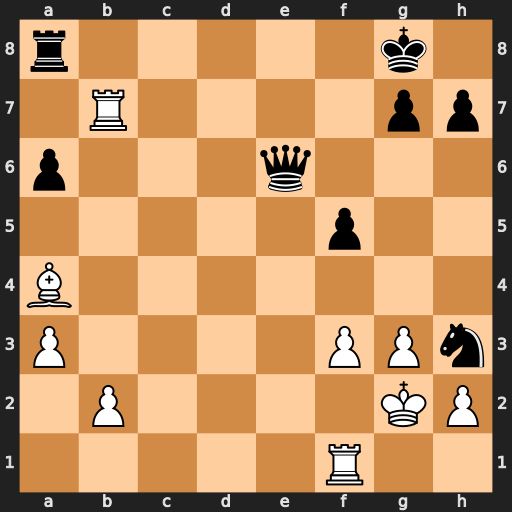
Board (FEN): r5k1/1R4pp/p3q3/5p2/B7/P4PPn/1P4KP/5R2
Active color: w
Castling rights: -
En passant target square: -
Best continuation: Bb3 Qxb3 Rxb3